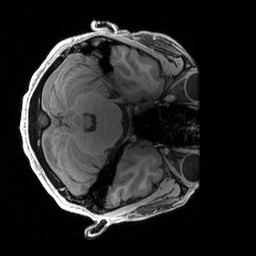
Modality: T1w
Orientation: axial